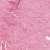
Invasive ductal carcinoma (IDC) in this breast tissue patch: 0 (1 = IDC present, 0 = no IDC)